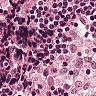
Metastatic tissue present: no